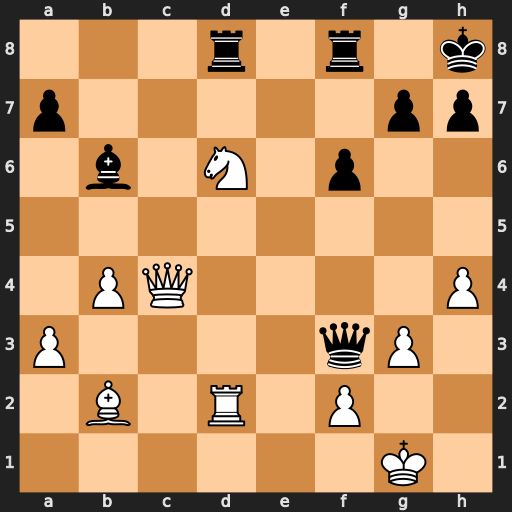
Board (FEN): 3r1r1k/p5pp/1b1N1p2/8/1PQ4P/P4qP1/1B1R1P2/6K1
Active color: w
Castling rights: -
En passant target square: -
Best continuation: Nf7+ Rxf7 Rxd8+ Bxd8 Qxf7